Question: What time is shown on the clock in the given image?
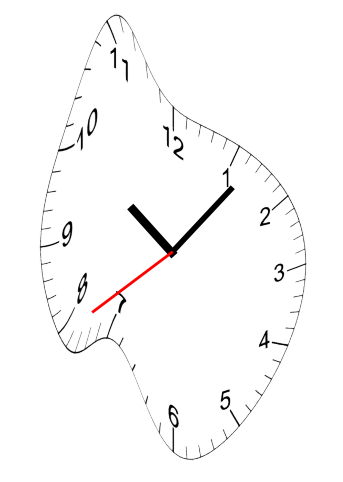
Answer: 10:06:39